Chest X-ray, AP view. Patient: 54 years old, sex M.
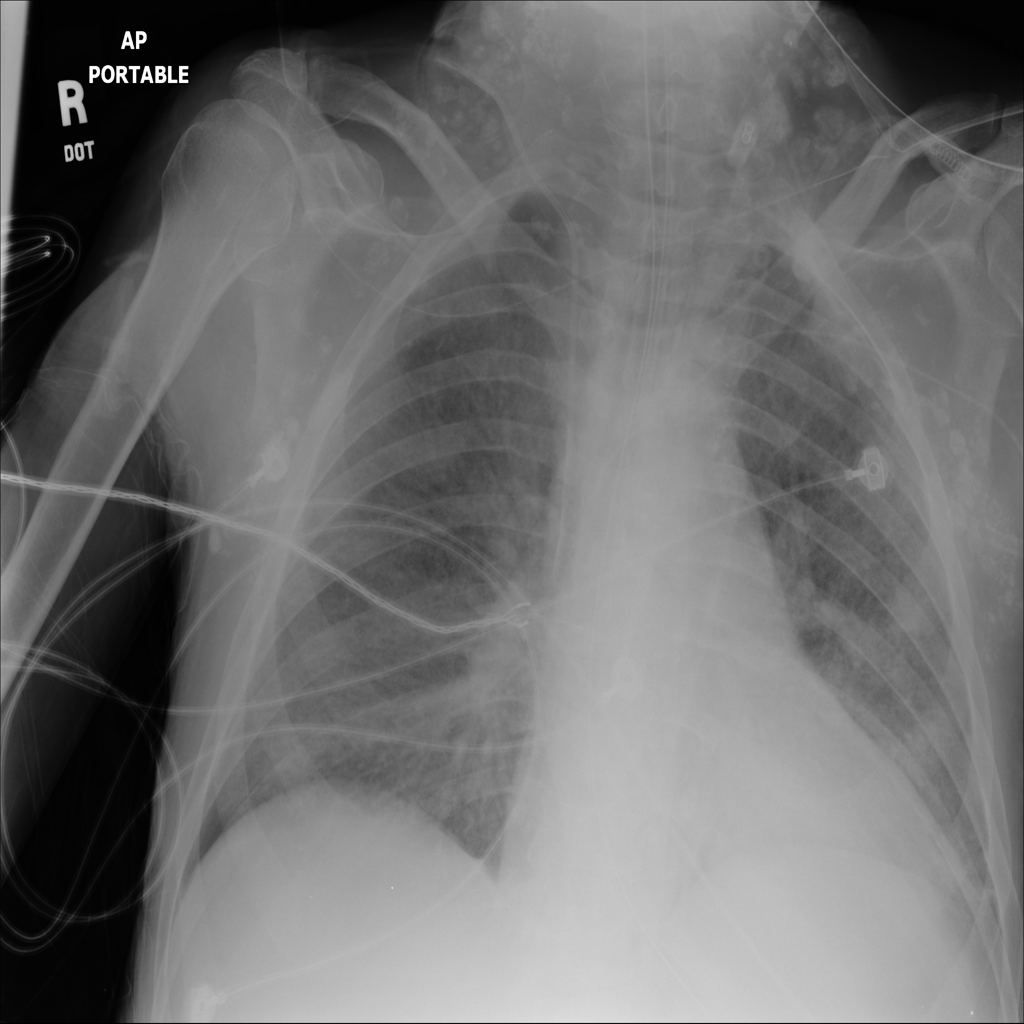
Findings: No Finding